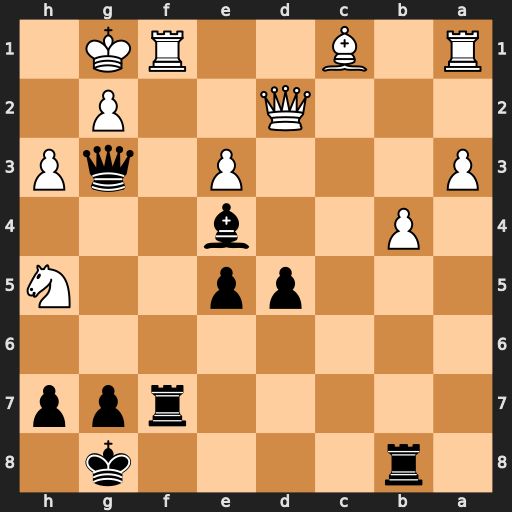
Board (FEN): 1r4k1/5rpp/8/3pp2N/1P2b3/P3P1qP/3Q2P1/R1B2RK1
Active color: b
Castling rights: -
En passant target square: -
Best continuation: Rxf1+ Kxf1 Qh2 Nf6+ gxf6